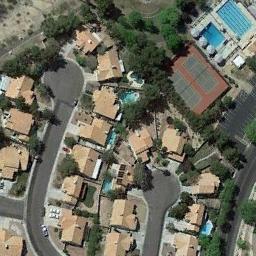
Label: tennis_court